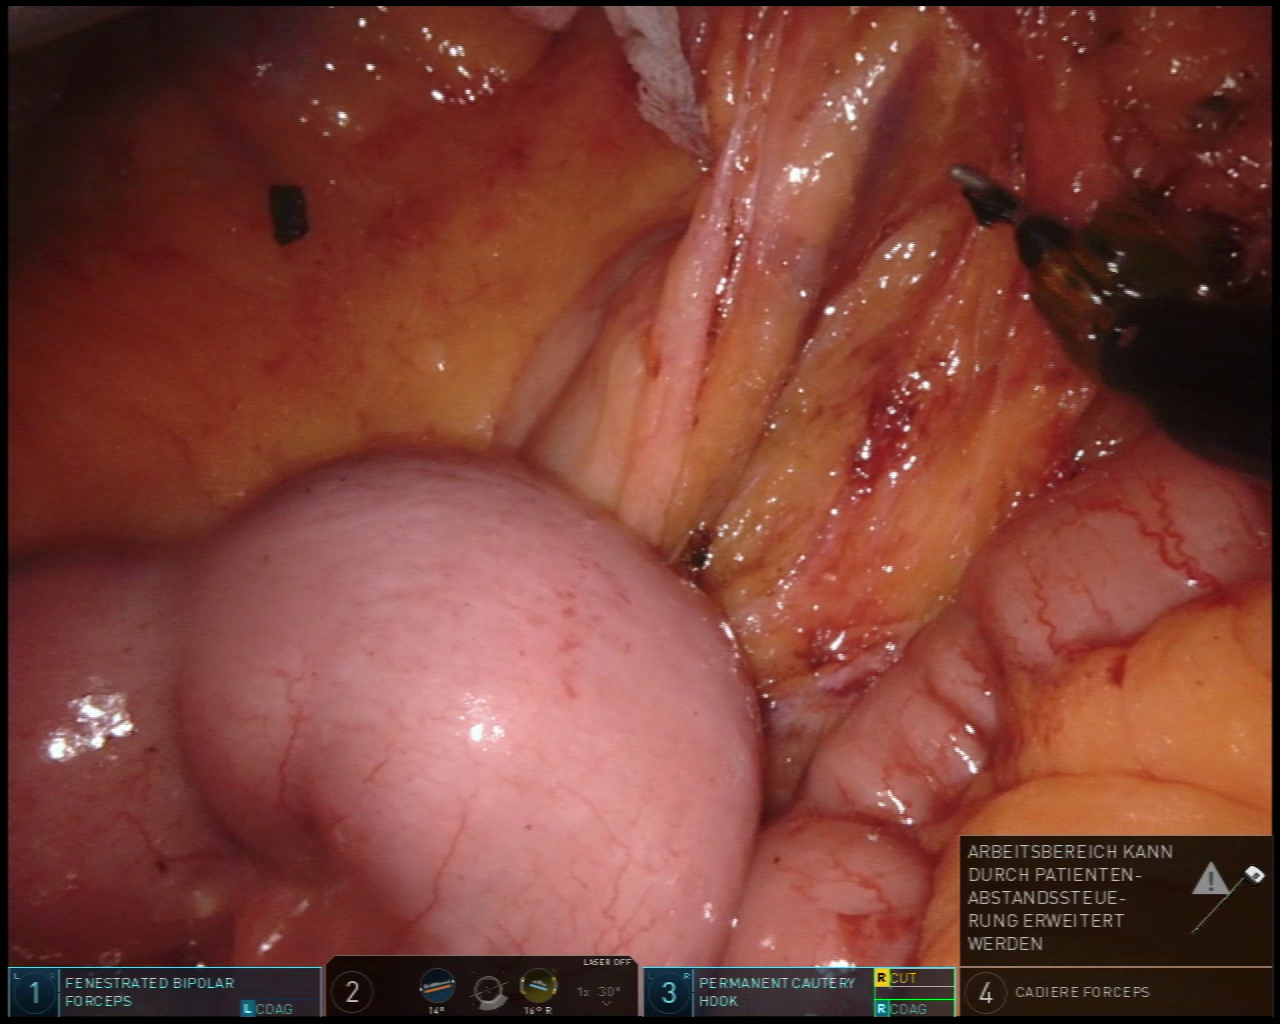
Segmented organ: intestinal_veins
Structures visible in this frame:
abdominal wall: no
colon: no
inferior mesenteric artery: no
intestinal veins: yes
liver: no
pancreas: no
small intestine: yes
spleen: no
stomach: no
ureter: no
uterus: no
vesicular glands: no